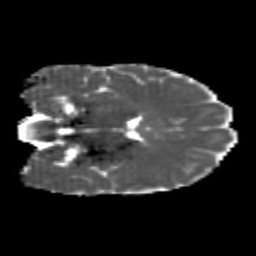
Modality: MD
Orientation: coronal
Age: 25
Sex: female
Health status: healthy
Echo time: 0.074 s